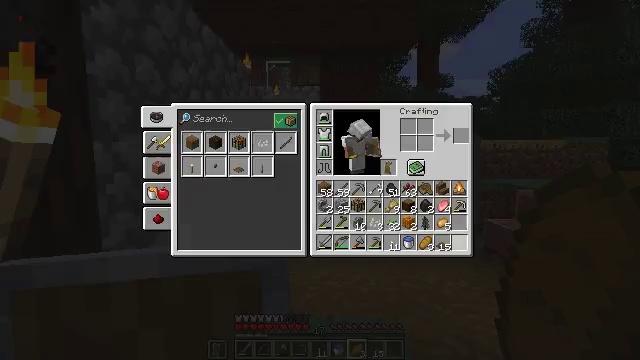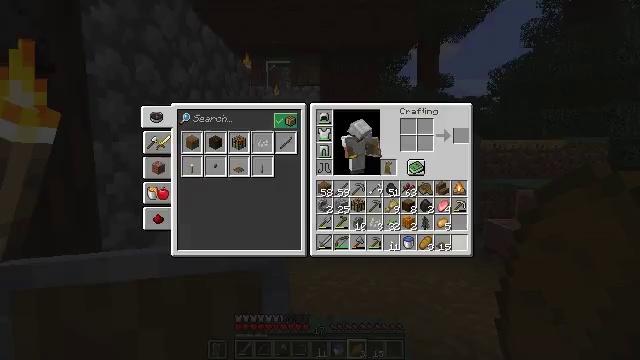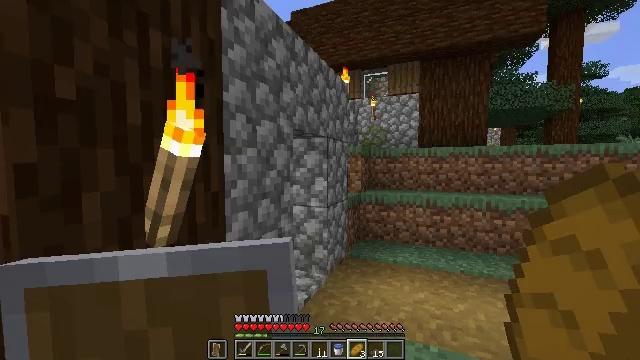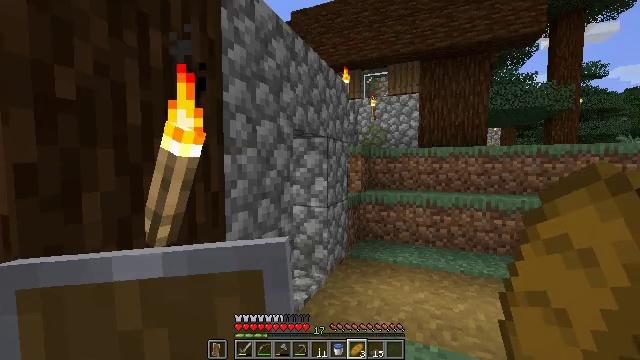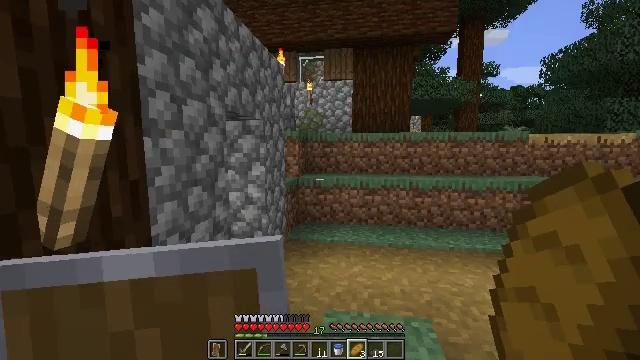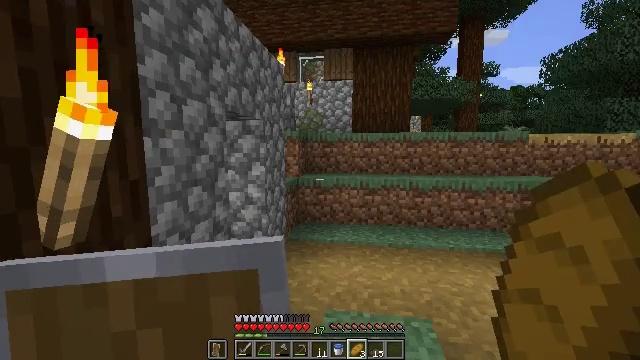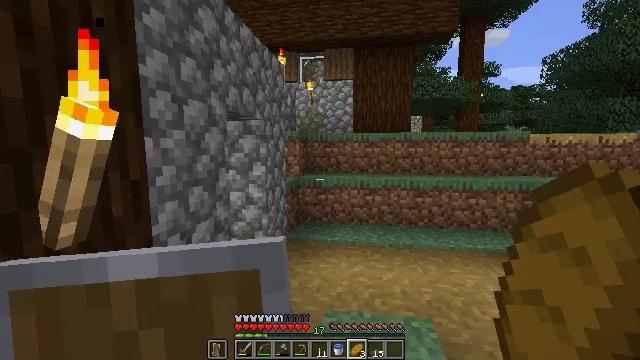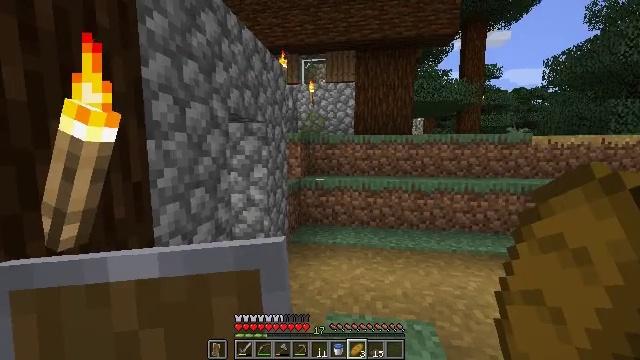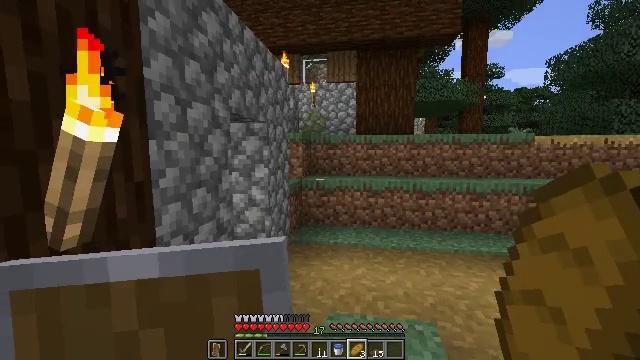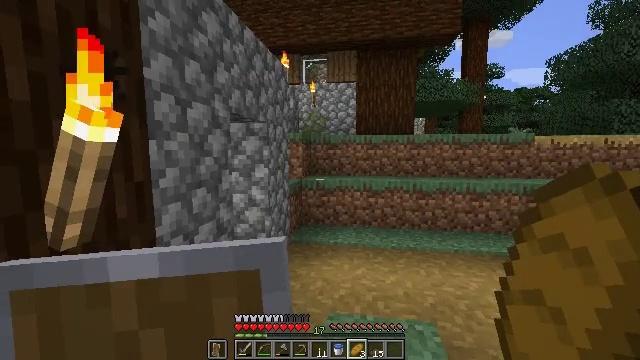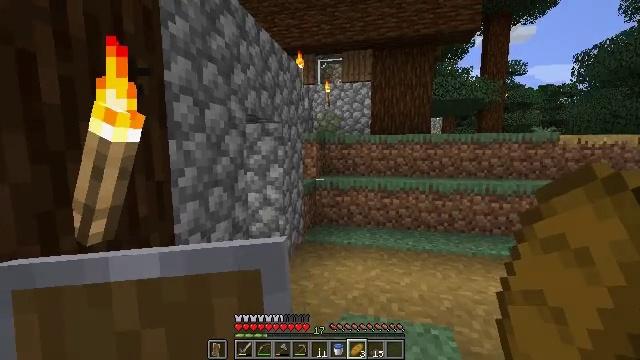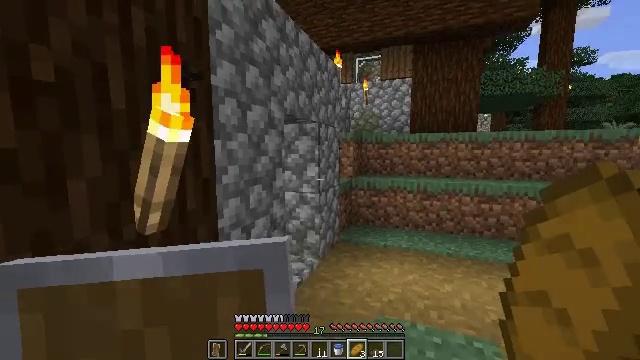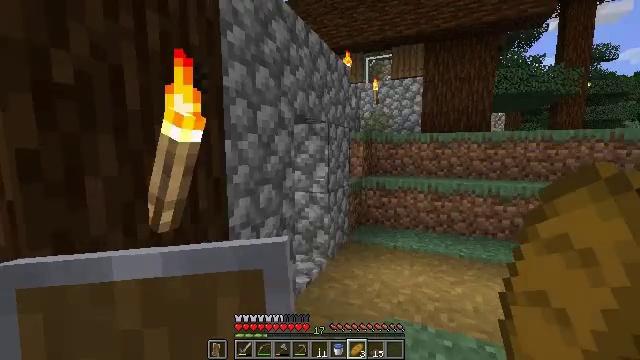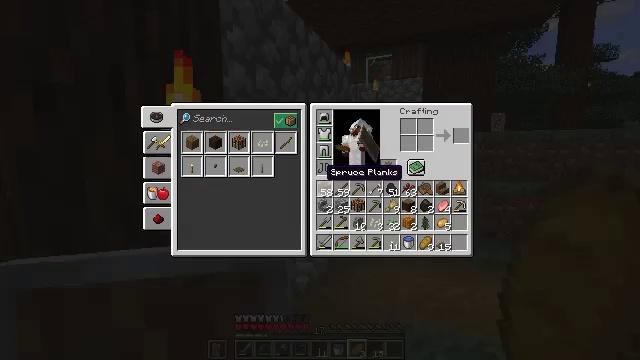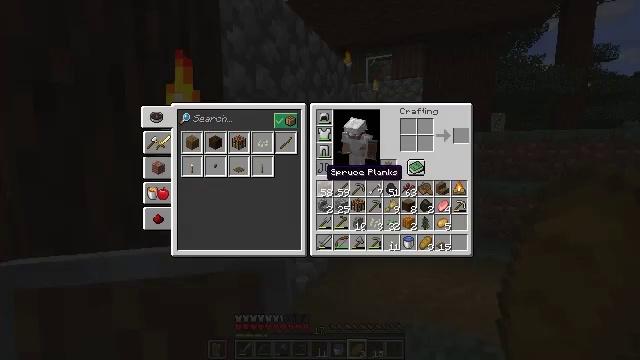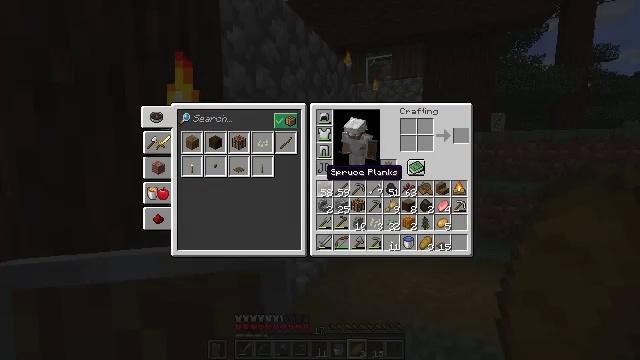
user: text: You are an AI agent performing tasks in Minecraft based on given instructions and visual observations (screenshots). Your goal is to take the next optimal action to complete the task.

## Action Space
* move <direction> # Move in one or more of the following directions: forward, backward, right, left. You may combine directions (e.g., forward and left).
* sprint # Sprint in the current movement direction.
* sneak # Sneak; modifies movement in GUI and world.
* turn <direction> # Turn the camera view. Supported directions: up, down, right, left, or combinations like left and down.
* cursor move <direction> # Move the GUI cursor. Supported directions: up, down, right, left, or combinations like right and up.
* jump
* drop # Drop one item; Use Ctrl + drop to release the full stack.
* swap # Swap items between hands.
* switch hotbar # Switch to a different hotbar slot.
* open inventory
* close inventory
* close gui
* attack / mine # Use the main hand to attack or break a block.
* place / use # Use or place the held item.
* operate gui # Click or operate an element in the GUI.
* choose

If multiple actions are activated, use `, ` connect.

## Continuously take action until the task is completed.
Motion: motion action
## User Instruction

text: Destroy the spruce leaves to get sticks and saplings.
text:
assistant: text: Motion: sneak, open gui
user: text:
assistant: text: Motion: sneak, cursor move left and up, operate gui
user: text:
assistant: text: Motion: close gui
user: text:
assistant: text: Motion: turn right and down
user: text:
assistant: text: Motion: no_op
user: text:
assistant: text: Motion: no_op
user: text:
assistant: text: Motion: no_op
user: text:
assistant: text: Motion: no_op
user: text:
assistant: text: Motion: no_op
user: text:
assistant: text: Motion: turn left
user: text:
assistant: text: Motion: turn left
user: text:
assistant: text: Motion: turn left
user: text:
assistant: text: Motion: open inventory
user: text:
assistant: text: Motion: open inventory
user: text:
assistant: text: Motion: no_op
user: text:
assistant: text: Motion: no_op
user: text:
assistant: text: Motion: sneak
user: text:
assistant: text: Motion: sneak, cursor move right and down
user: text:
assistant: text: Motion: sneak, cursor move down
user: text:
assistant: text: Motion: sneak, cursor move down
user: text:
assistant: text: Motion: sneak, cursor move down
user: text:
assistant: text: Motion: sneak
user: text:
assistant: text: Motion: sneak
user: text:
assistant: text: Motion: sneak, operate gui
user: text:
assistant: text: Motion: sneak, operate gui
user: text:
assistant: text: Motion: sneak
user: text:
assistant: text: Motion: no_op
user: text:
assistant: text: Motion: no_op
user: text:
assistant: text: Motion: move right, turn left and up
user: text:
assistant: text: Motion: move forward and move right, turn left and up